Question: I have two questions regarding my figure posted below. I have a figure that contains two types of data as seen below. The top-most subplot (axis handle = ax1) should occupy the full width of the figure (as already done), with the following subplots (left columns has handles ax2:ax6, right column has handles ax7:ax11). I want the ax2:ax11 subplots to all share x/y axes, as shown (I will clean up the labels, etc. later), but I also want there to be space between ax1 and the subplots directly below it so I can see the x-tick labels and x-axis label for ax1 (i.e. have vertical space between ax1 and ax2/ax7). Question 1: Can anyone tell me how this is done?
There is no need to have each subplot's (ax2:ax11) y-axis labeled. Question 2: Can somebody explain how to put one y-axis label on the figure to represent ax2:ax11 (ax1 will have its own y-axis label)?
I create the subplots via:
'''
fig = figure( figsize=(5.5,7.5) )
ax1 = subplot2grid(shape=(6,2),loc=(0,0),rowspan=1,colspan=2) # dSCD vs SZA
ax2 = subplot2grid(shape=(6,2),loc=(1,0),rowspan=1,colspan=1) # resid @ SZA==90am
ax3 = subplot2grid(shape=(6,2),loc=(2,0),rowspan=1,colspan=1) # resid @ SZA==91am
ax4 = subplot2grid(shape=(6,2),loc=(3,0),rowspan=1,colspan=1) # resid @ SZA==92am
ax5 = subplot2grid(shape=(6,2),loc=(4,0),rowspan=1,colspan=1) # resid @ SZA==93am
ax6 = subplot2grid(shape=(6,2),loc=(5,0),rowspan=1,colspan=1) # resid @ SZA==94am
ax7 = subplot2grid(shape=(6,2),loc=(1,1),rowspan=1,colspan=1) # resid @ SZA==90pm
ax8 = subplot2grid(shape=(6,2),loc=(2,1),rowspan=1,colspan=1) # resid @ SZA==91pm
ax9 = subplot2grid(shape=(6,2),loc=(3,1),rowspan=1,colspan=1) # resid @ SZA==92pm
ax10 = subplot2grid(shape=(6,2),loc=(4,1),rowspan=1,colspan=1) # resid @ SZA==93pm
ax11 = subplot2grid(shape=(6,2),loc=(5,1),rowspan=1,colspan=1) # resid @ SZA==93pm
fig.subplots_adjust(hspace=0,wspace=0,top=0.95)
ax1.set_xlabel('Text Text Text',fontsize=8)
'''

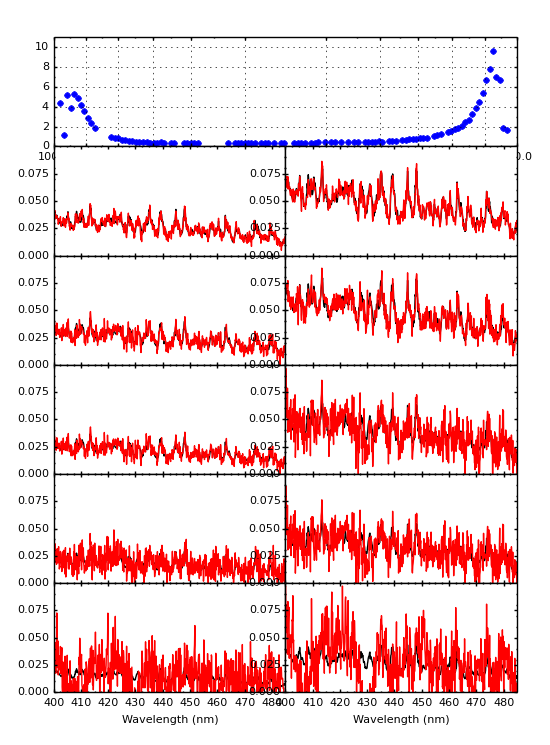
Answer: You can use <URL>.
'''
import matplotlib.pyplot as plt
from matplotlib.gridspec import GridSpec
fig = plt.figure( figsize=(5.5,7.5) )
gs1 = GridSpec(1, 1)
gs1.update(left=0.05, right=0.95, top=0.95, bottom=0.85, wspace=0.05)
ax1 = plt.subplot(gs1[0])
ax1.set_xticks([])
ax1.set_yticks([])
gs2 = GridSpec(5, 2)
gs2.update(top=0.75, hspace=0.05)
for i in gs2:
ax = plt.subplot(i)
ax.set_xticks([])
ax.set_yticks([])
ax1.set_xlabel('Text Text Text',fontsize=8)
fig.text(0.03,0.45,'some label',rotation='vertical')
plt.show()
'''